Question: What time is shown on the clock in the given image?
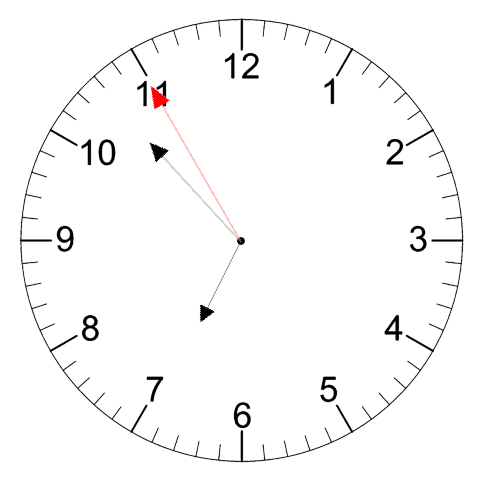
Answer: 06:52:55